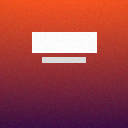
Screen state: on